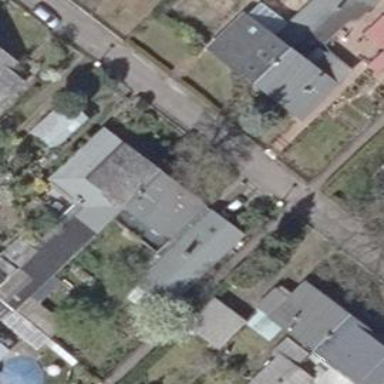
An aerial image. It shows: Semidetached house with gabled roof.